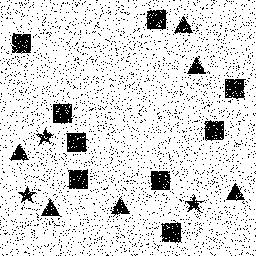
Squares: 9
Triangles: 6
Stars: 3
Total shapes: 18